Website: lowes
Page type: store-pickup
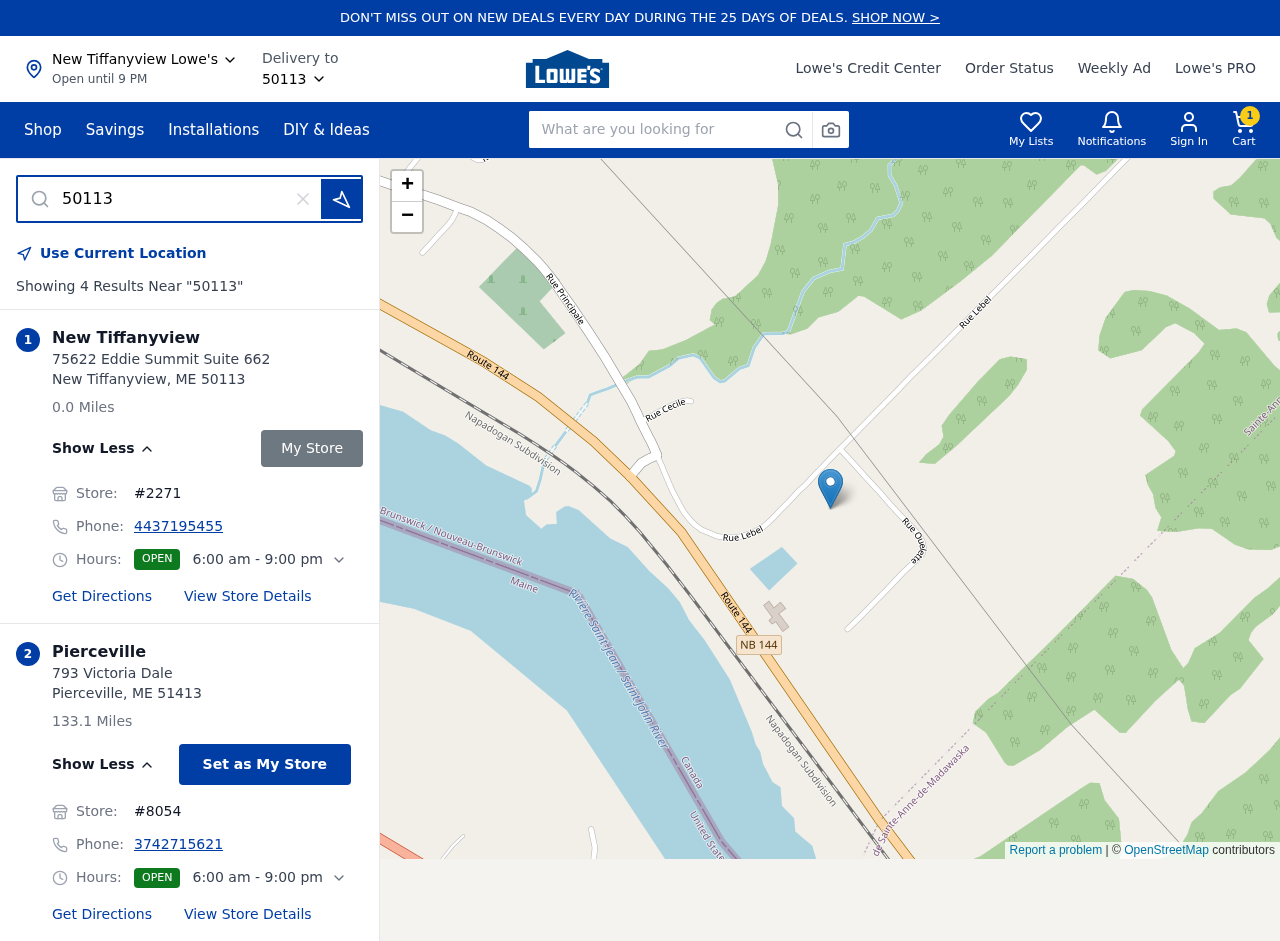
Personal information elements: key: PII_CITY
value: New Tiffanyview
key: PII_CITY2
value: Pierceville
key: PII_LOCATION1_STREET
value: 75622 Eddie Summit Suite 662
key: PII_LOCATION2_POSTCODE
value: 51413
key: PII_LOCATION2_STREET
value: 793 Victoria Dale
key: PII_PHONE
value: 4437195455
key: PII_PHONE_ALT
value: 3742715621
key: PII_POSTCODE
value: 50113
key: PII_STATE_ABBR
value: ME
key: PII_POSTCODE3
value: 50113
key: PII_POSTCODE_FULL
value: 50113
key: PII_POSTCODE_NUMERIC
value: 50113
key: PII_STATE_ABBR2
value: ME
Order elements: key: ORDER_NUM_ITEMS
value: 1
Search elements: key: HEADER_SEARCH
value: What are you looking for
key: SEARCH_STORE_LOCATION
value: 50113